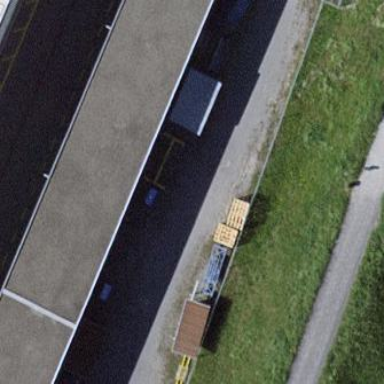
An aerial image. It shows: Industrial building.